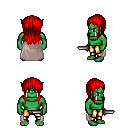
a pixel art fantasy rpg character, male body template, orc, green skin, gray cape, gold greaves, red unkempt hairstyle, dagger, four views (front, back, left, right), 2x2 character sprite sheet, small pixel art, hard edges, no anti-aliasing